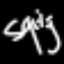
Label: squiggle